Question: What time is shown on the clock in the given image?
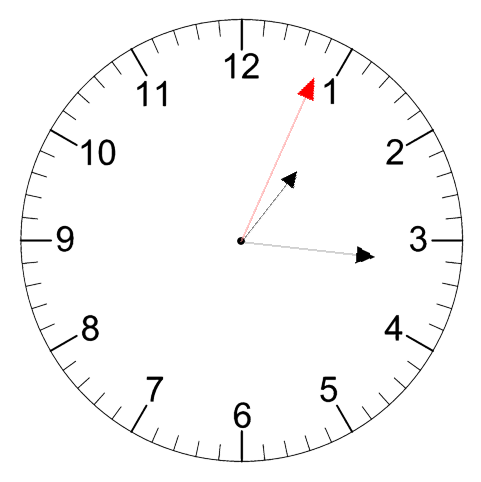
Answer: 01:16:04